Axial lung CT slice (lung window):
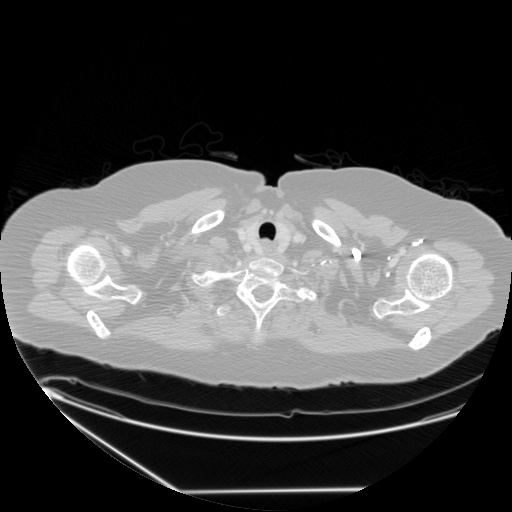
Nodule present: no